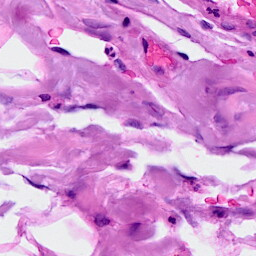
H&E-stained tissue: Breast